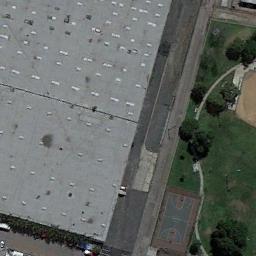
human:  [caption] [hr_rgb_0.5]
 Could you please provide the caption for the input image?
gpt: A basketball court on the lawn and a building beside .

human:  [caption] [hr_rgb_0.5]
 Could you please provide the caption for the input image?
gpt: The basketball court is in the corner of the lawn,Which is next to a huge building .

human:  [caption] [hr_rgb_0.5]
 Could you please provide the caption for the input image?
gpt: There is a basketball court in the green corner .

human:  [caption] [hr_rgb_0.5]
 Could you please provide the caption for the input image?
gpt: There is a basketball court in the middle of grass with a building next to the road .

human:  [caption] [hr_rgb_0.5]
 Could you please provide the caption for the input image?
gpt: Many trees are near the basketball court .